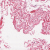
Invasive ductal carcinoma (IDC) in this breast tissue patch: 0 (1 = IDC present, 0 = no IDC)